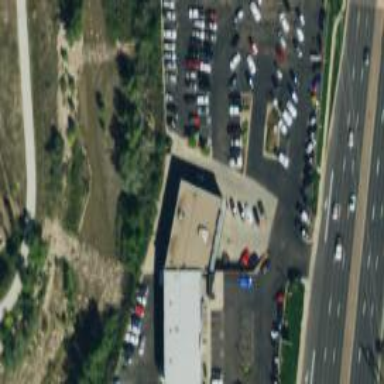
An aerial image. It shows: Car shop in retail area.